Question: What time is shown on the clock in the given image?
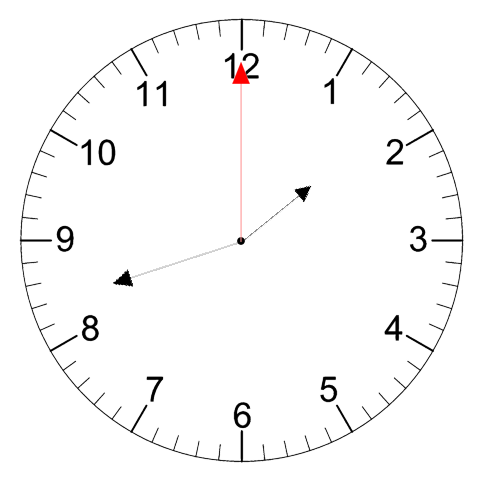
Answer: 01:42:00